Interaction volume radius: 10 \u00c5
Interaction volume height: 20 \u00c5
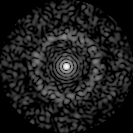
Disorder parameter: 0.8413